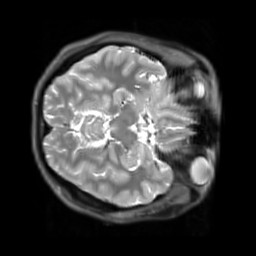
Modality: PDw
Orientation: axial
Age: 24
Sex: male
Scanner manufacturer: siemens
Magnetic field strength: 3 T
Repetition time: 11.88 s
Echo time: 0.014 s